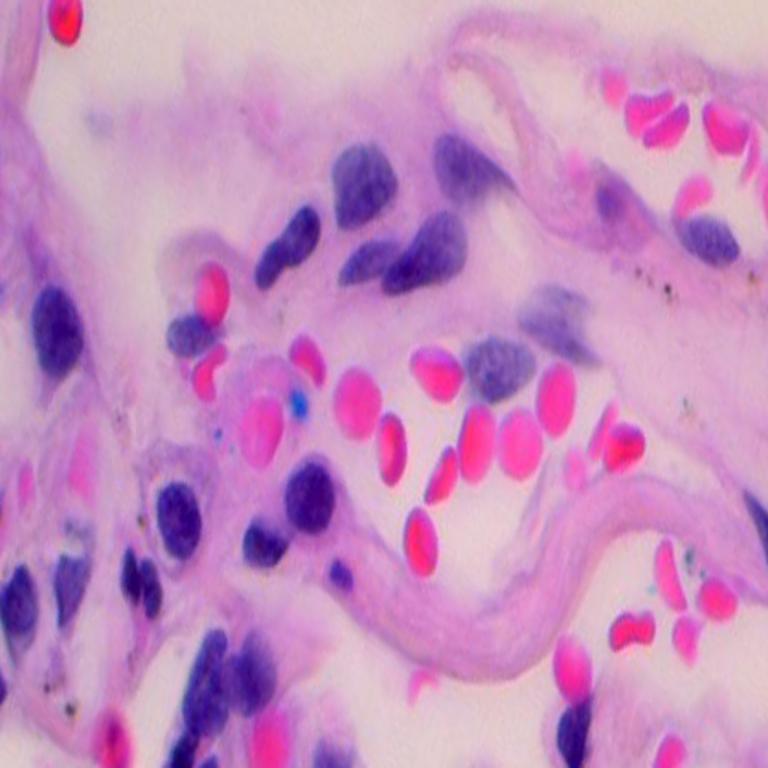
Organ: lung
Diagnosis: benign